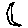
Label: moon